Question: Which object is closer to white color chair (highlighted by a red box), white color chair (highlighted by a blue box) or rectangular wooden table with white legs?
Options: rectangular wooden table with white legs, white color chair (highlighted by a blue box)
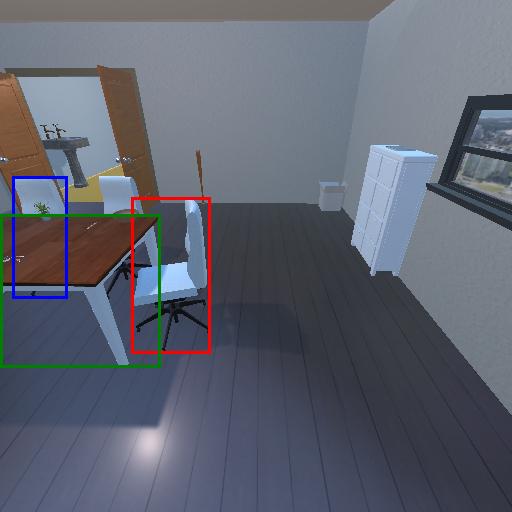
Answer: rectangular wooden table with white legs